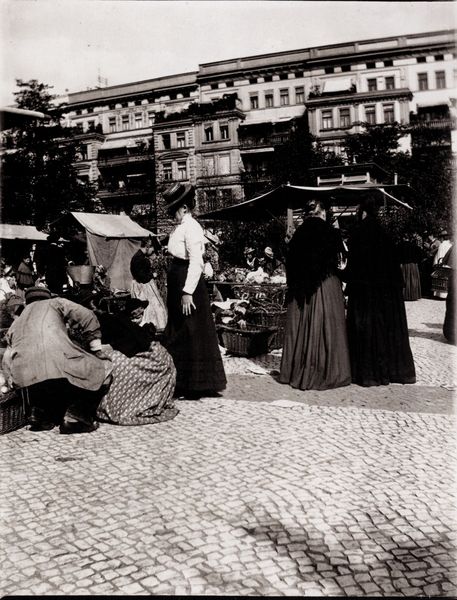
Titel: Charlottenburg - Markt auf dem Friedrich Karl-Platz, Frauen auf dem Markt
Künstler: Heinrich Zille
Schlagwörter: baum, dunkel, himmel, mann, schatten, weiß, frauen, menschen, sitzen, stadt, fenster, frau, grau, hell, hut, hüte, jahrhundertwende, kleid, kleider, licht, raum, schwarz, strasse, gebäude, haus, obst, tuch, rock, alt, hose, jacke, bluse, stein, steine, häuser, boden, stoff, tücher, händler, fassade, italien, pflaster, röcke, körbe, laufen, weis, spazieren, markt, platz, pilaster, korb, lciht, überwurf, foto, fotografie, photographie, kopfstein, verkauf, draußen, hocken, kopfsteinpflaster, pflastersteine, schwarzweiß, knien, stand, einkauf, photo, schultertuch, gebückt, marktplatz, wien, fotographie, gründerzeit, zelt, zelte, steins, zwanziger, planen, marktstände, stände, markisen, hockend, tehen, waren, frauene, umschlagtuch, zwanziger jahre, einkaufens, markplatz, 1920, 19.jahrhundert, haueser, schlesien